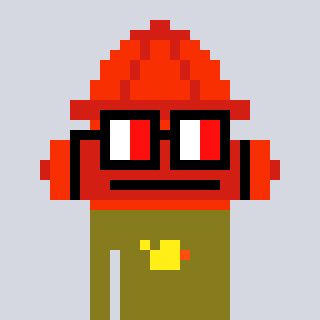
a pixel art character with square glasses with black frames and red eyes, a fire hydrant-shaped head and a gunk-colored body on a cool background